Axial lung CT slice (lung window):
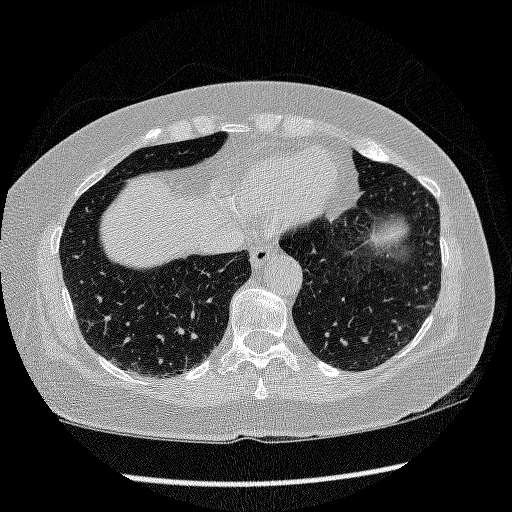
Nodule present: no